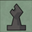
Piece: bB